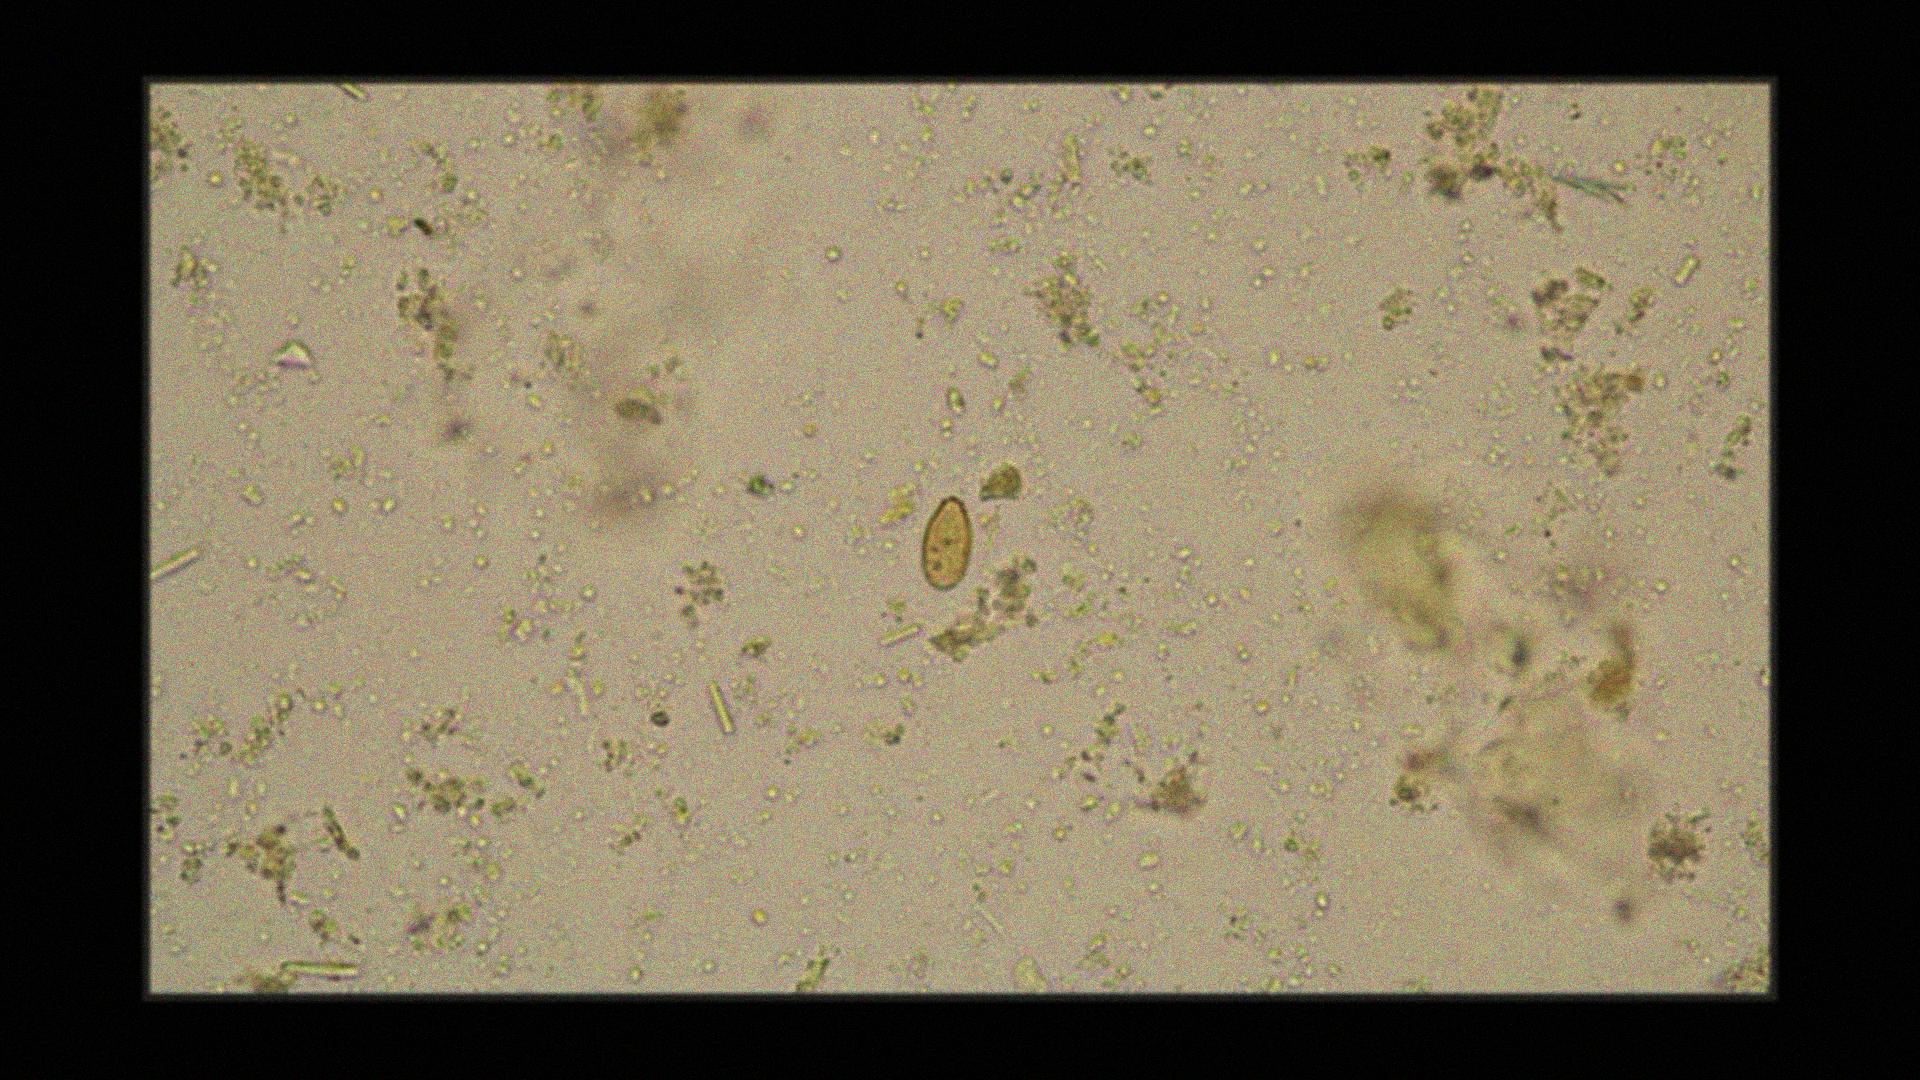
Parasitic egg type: Opisthorchis viverrine